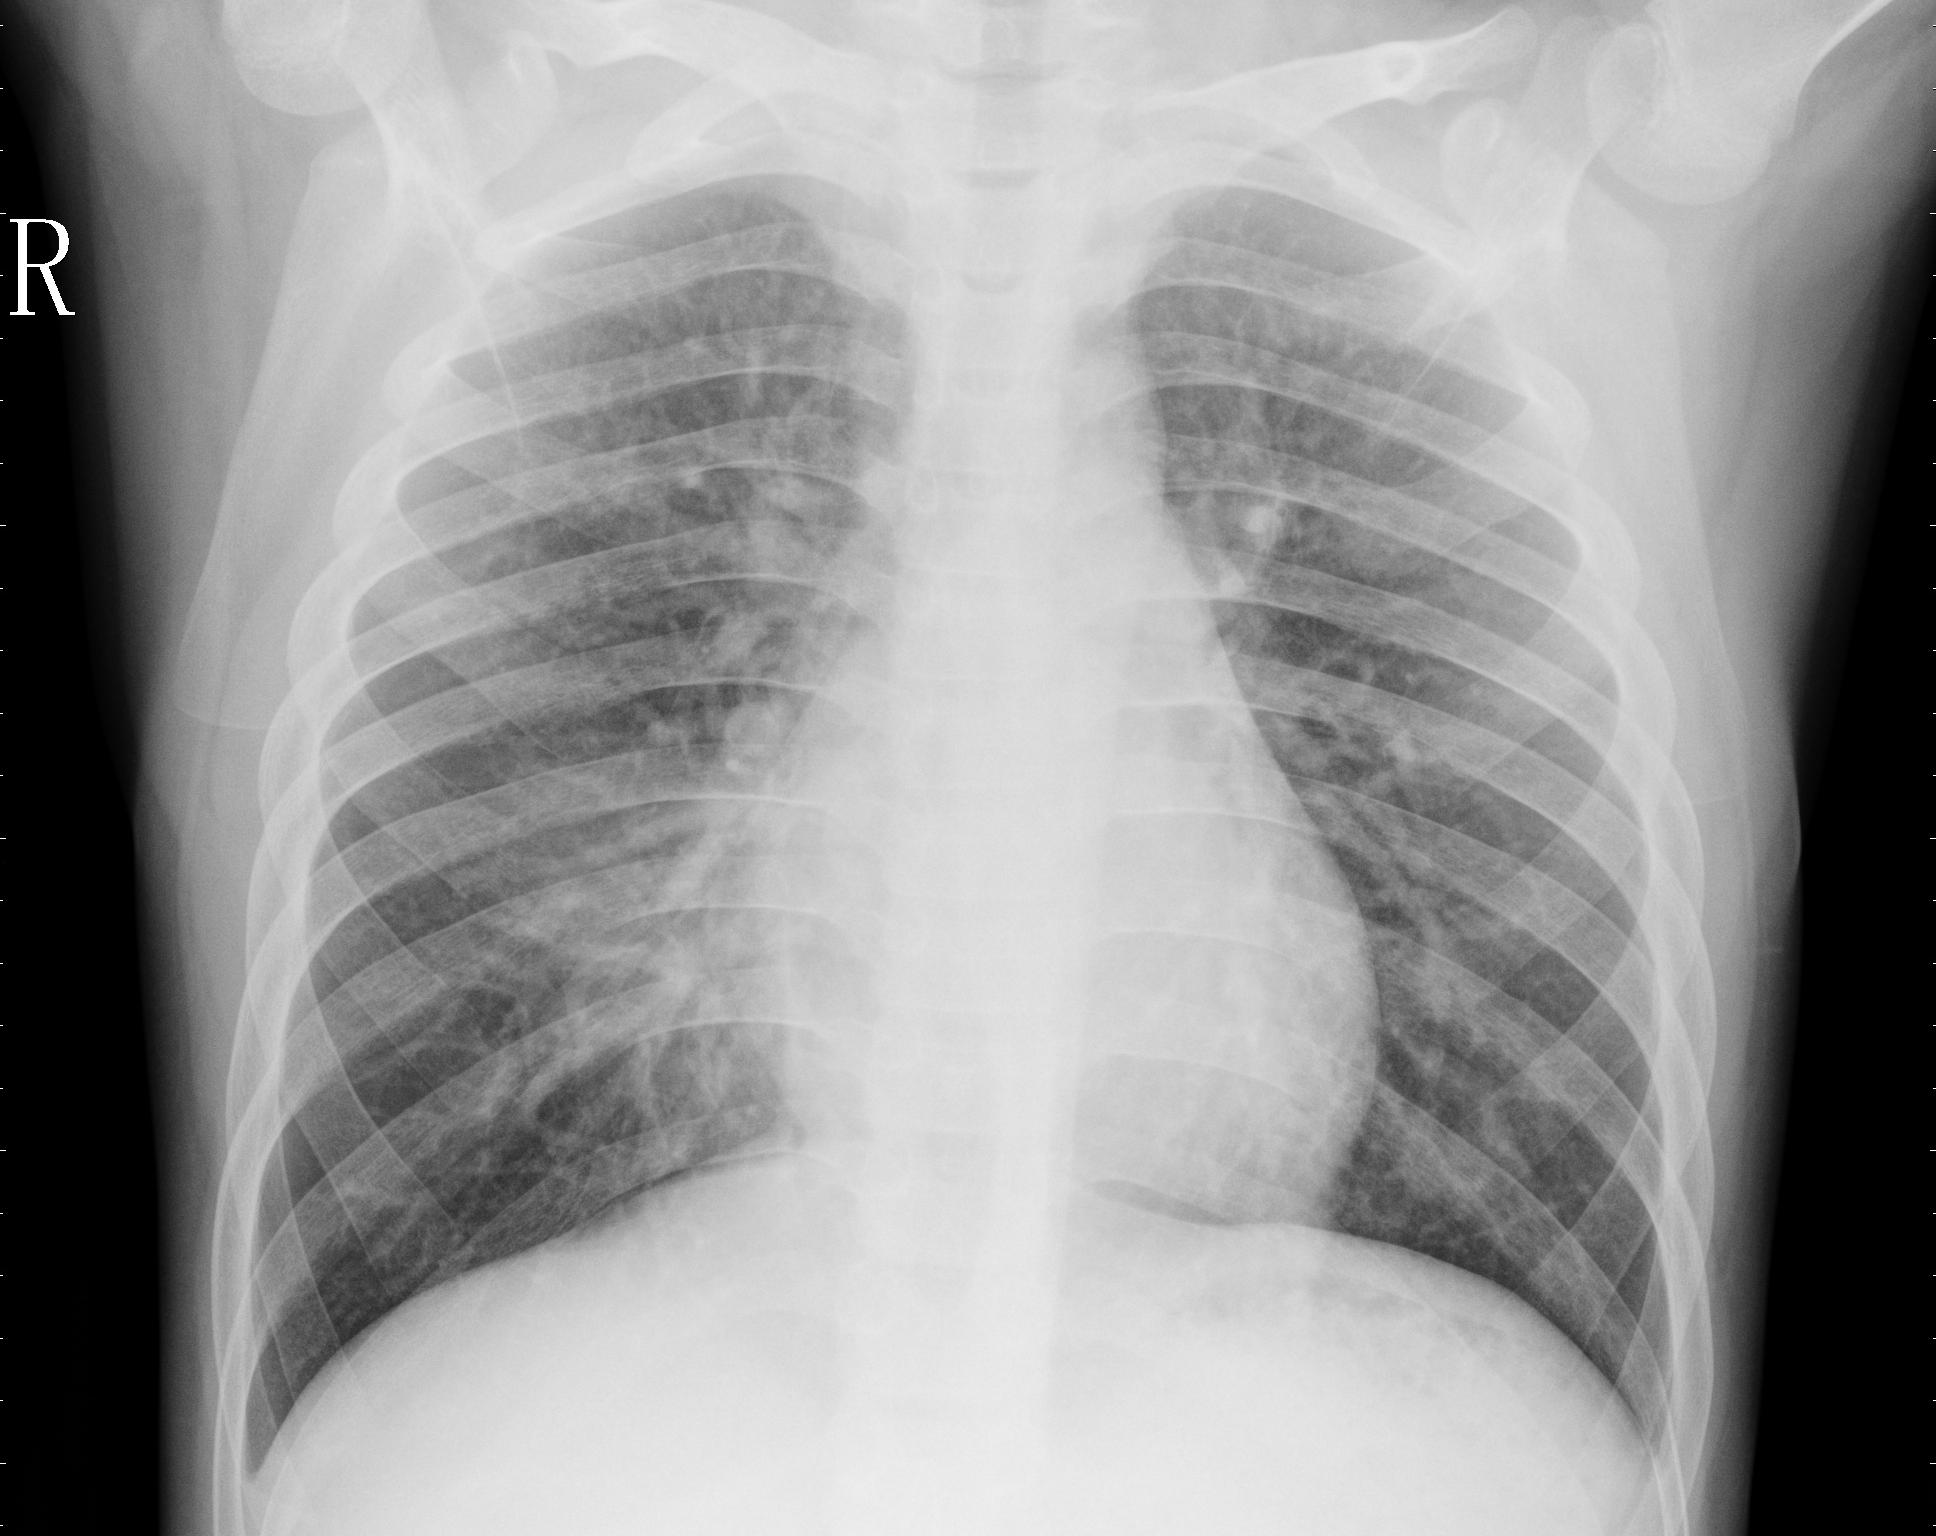
Diagnosis: PNEUMONIA